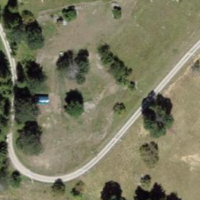
EUNIS habitat code: 26
Species observed at this site:
Prunus padus